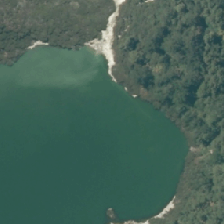
Land cover: lake_pond